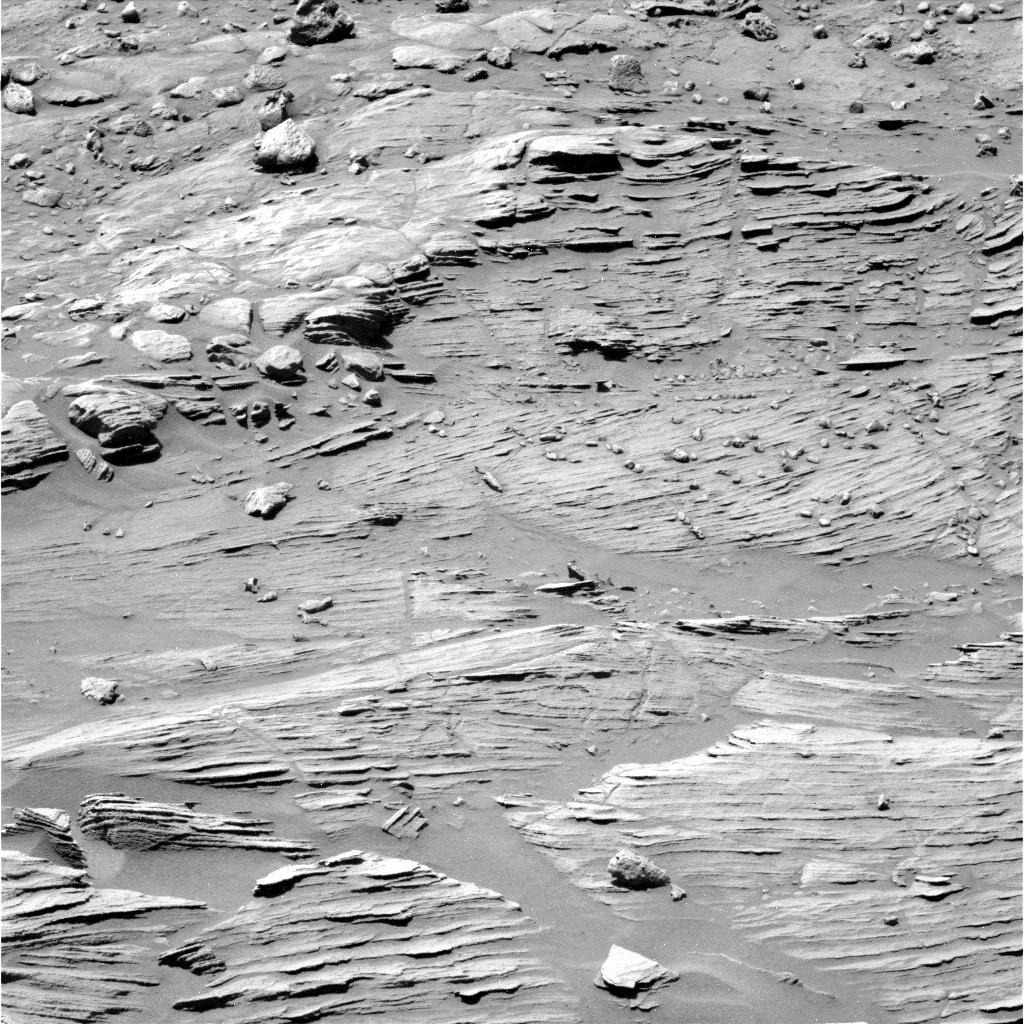
Terrain classes present: Bedrock, Gravel / Sand / Soil, Rock, Shadow